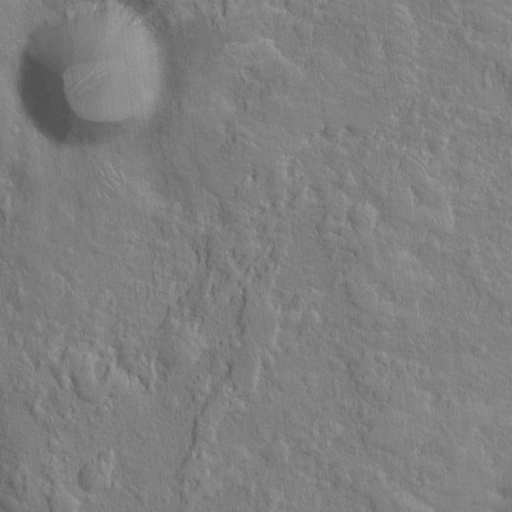
Classes present: Background, Cone